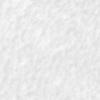
Label: no_change